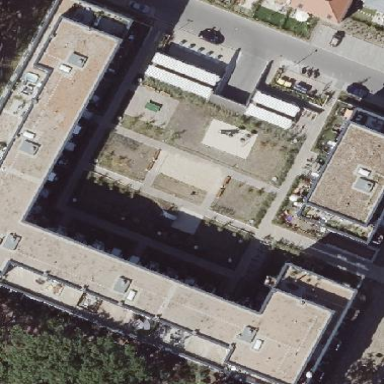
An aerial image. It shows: Parking area with concrete surface.